Interaction volume radius: 5 \u00c5
Interaction volume height: 15 \u00c5
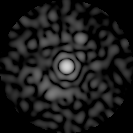
Disorder parameter: 0.845